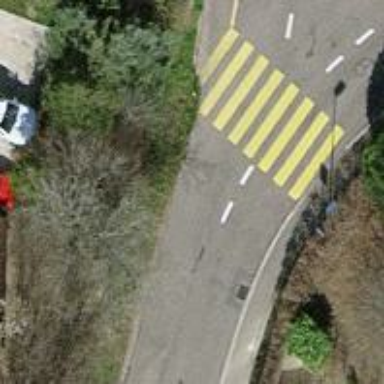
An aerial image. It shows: Marked road crossing.